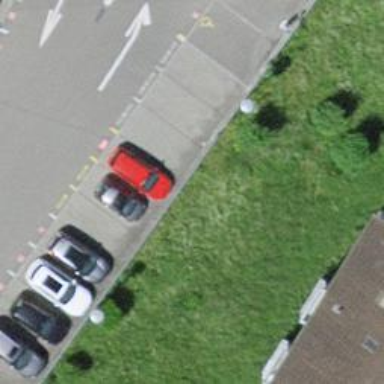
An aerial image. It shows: Car-sharing service available at this location.